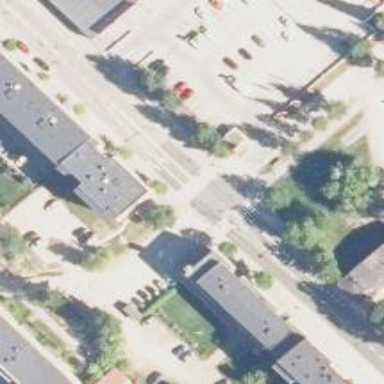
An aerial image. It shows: Marked road crossing.